Question: I've got a pretty regular HTML '<table>' with one cell that spans multiple rows via 'rowspan'. Inside of this cell I've got a '<div>' that I want to occupy the entire height of the cell but for the life of me I can't seem to figure it out. It seems similar to <URL> but also seems so simple that maybe I'm just not thinking clearly.
Here's a stripped down version of my HTML:
'''
<table>
<tr>
<td class="a" rowspan="2"><div>A</div></td>
<td class="b"><div>B</div></td>
</tr>
<tr>
<td class="c"><div>C</div></td>
</tr>
</table>
'''
And CSS:
'''
td
{
vertical-align: top;
}
td.a div
{
background-color: #f00;
height: 100%;
}
'''
And a <URL>. And here's what I'm getting and what I'm trying to get:

What's really weird is if I use Chrome's inspector to change the '<div>' to 'display: inline-block' and then set it back to 'display: block' it actually looks pretty much exactly how I want it to.
(And no, switching away from a table isn't an option for this project, there's other code not shown that requires that.)
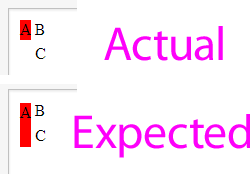
Answer: ## Option 1
Simply add 'overflow:auto;' to your 'div' CSS
## Demo Fiddle
'''
td
{
vertical-align: top;
}
td.a div
{
background-color: #f00;
height: 100%;overflow:auto;
}
'''
## Option 2
Alternatively you'll need to define the height of your table in order for the child to be able to calculate what its 100% is 100% of.
## Option 3
The only other way would be to set 'position:relative' on the 'td' elements then 'position:absolute' for the child 'div'